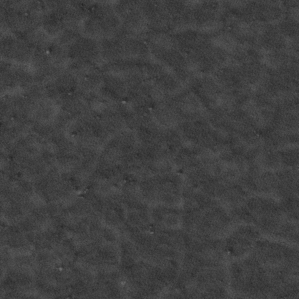
Label: frost